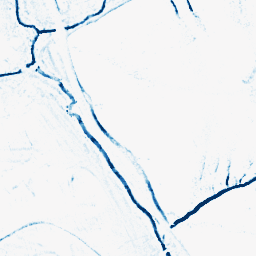
Category: morphological
Decomposition family: morphological_rect
Decomposition parameters: operation: closing
width: 5
height: 5
Upsampling method: cubic_mitchell
Upsampling parameters: scale: 8
Upsampling scale: 8